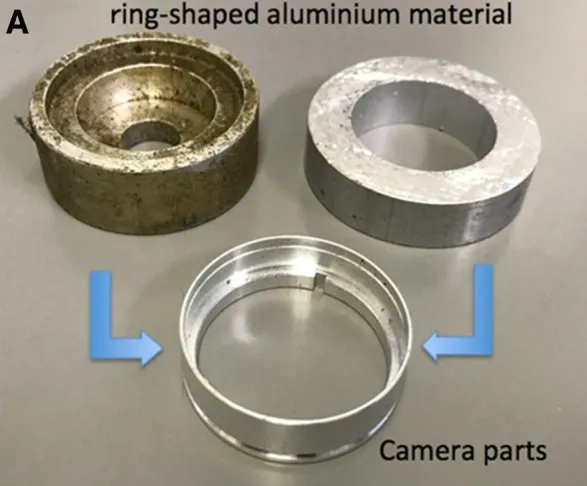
The patient was engaged in shaving ring-shaped aluminum material, such as the upper 2 images, and making camera parts, like the one below.
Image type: radiology (mri)